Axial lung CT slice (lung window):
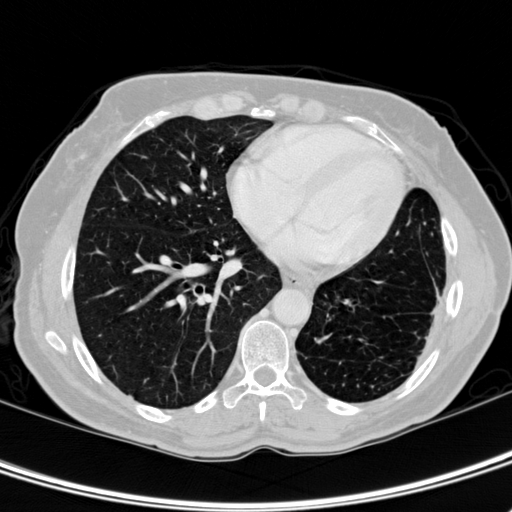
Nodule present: no